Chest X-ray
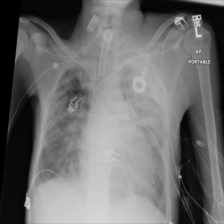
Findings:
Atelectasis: negative
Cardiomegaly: negative
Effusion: negative
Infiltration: positive
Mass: negative
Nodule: negative
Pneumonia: negative
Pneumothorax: negative
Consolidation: negative
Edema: negative
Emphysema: negative
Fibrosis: negative
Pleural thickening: negative
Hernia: negative